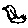
Label: bird